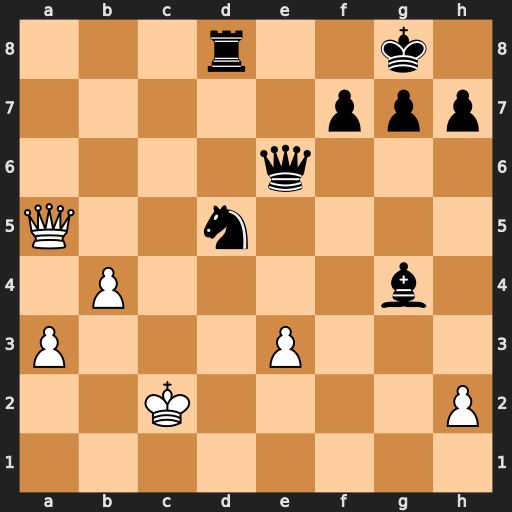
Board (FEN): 3r2k1/5ppp/4q3/Q2n4/1P4b1/P3P3/2K4P/8
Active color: w
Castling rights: -
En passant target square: -
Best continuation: Qxd8+ Qe8 Qxe8#